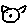
Label: cat